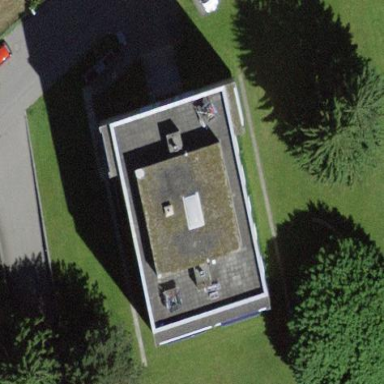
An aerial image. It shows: Building with flat roof.